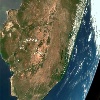
Label: land